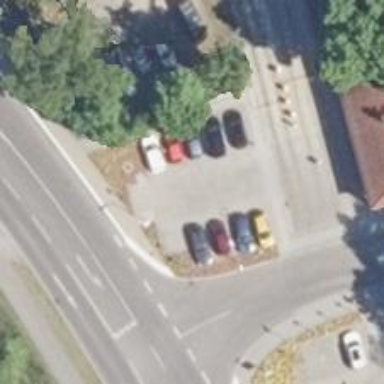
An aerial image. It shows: Motorcycle parking facility.